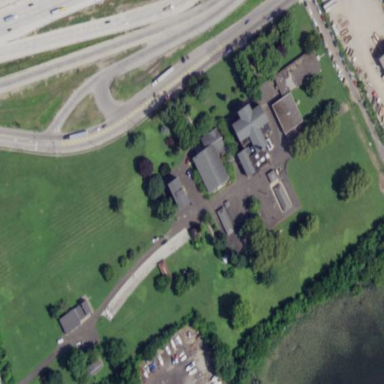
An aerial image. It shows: Historic school.